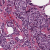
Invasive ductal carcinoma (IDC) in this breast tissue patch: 1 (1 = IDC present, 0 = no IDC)